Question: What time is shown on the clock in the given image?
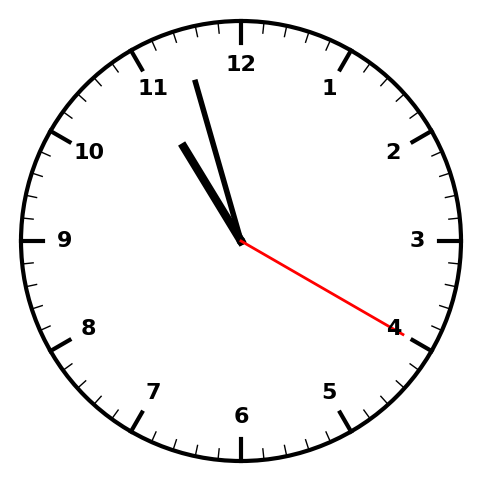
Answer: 10:57:20